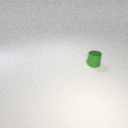
small green metal cylinder